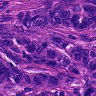
Metastatic tissue present: yes